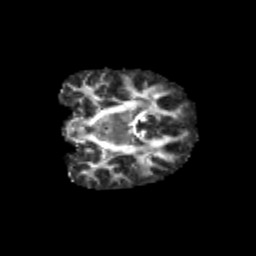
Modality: FA
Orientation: coronal
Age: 11
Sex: male
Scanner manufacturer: siemens
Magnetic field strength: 3 T
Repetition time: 3.8 s
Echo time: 0.07 s